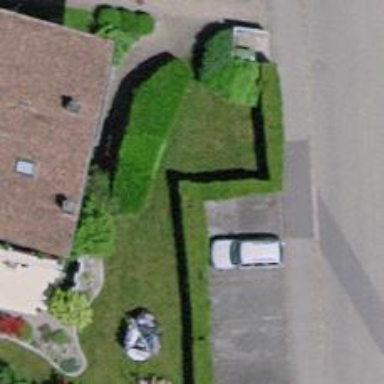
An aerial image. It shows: Hedge acting as barrier.